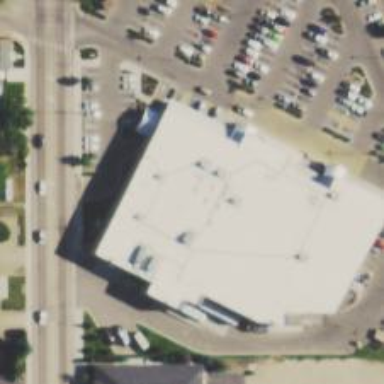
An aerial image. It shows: Pharmacy providing healthcare services.